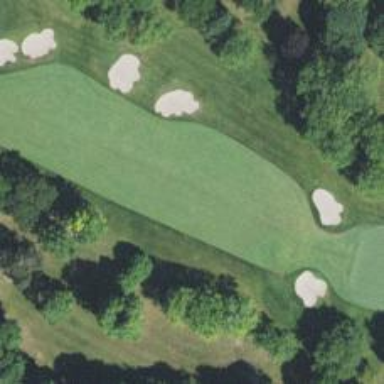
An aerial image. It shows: Golf hole.